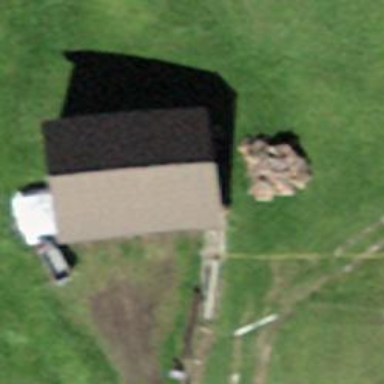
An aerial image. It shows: Farm auxiliary building.